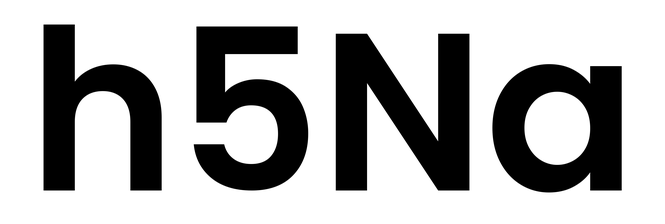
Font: Poppins-SemiBold